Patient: sex M, age 64
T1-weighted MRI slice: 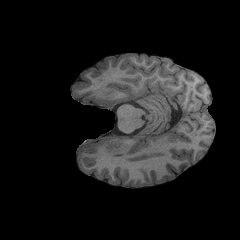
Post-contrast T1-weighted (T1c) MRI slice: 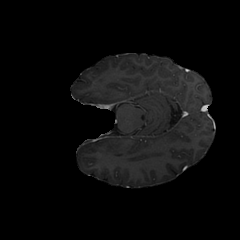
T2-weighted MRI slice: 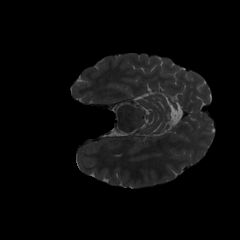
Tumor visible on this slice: no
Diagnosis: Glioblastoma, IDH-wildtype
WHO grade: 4